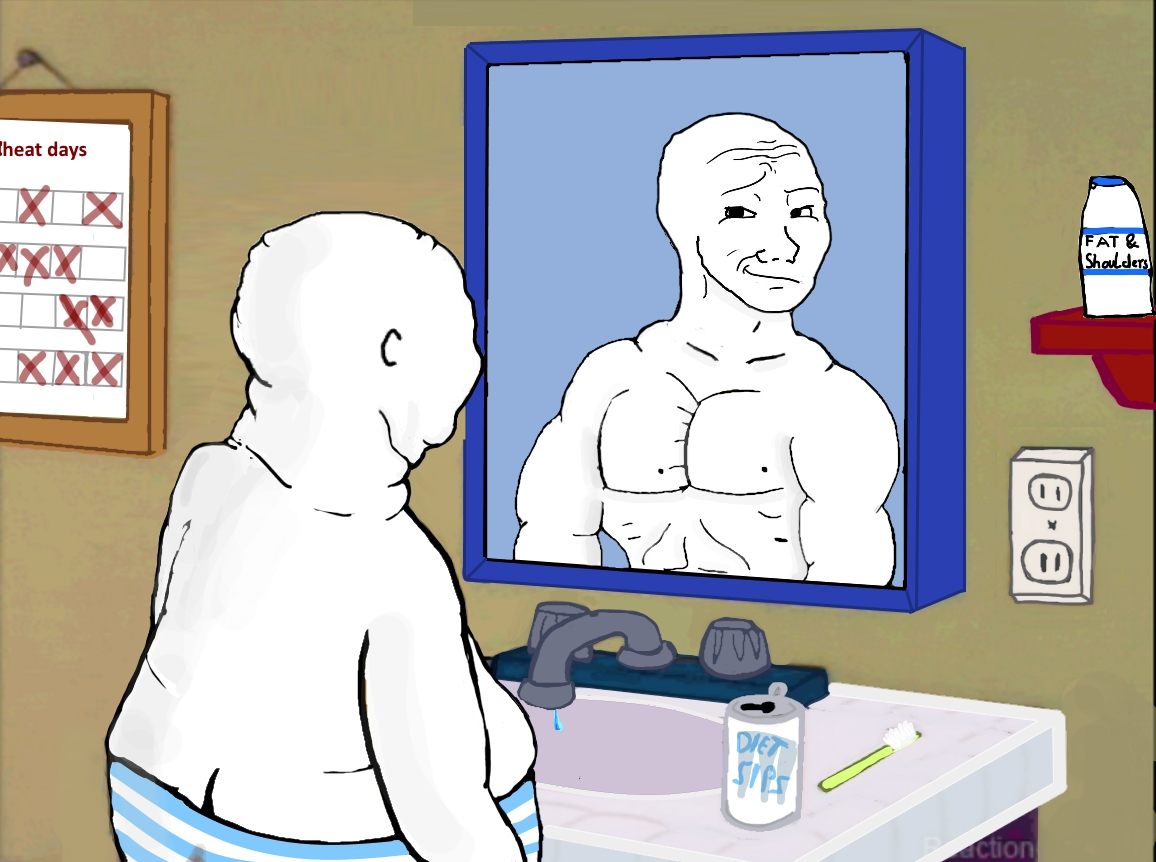
Label: 5_Wojak_with_Background